Question: I am building an custom range seekbar for my app. I want to create the range seekbar same as image below:

I researched and found the custom range seekbar at: <URL>.
But this seekbar only has two thumb for start point and end point. What I need is the new thumb between two thumbs to show progress of video.
I saw many apps use it but I don't know how to customize the range seekbar.
Any suggestion would be appreciated!
Thanks.
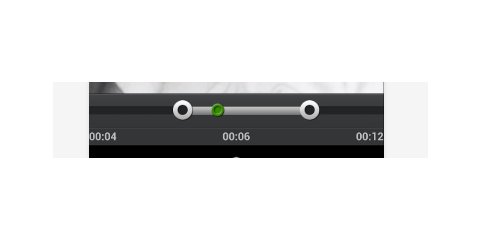
Answer: You can make new thumb by yourself. Draw it same as two thumb in range seekbar too. To show progress video, you need to update new thumb again when progress change.